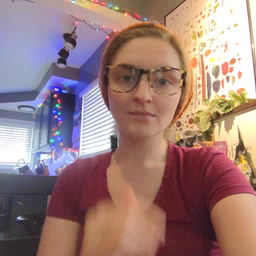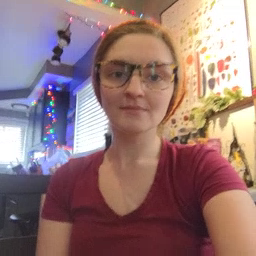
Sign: finish